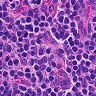
Metastatic tissue present: no